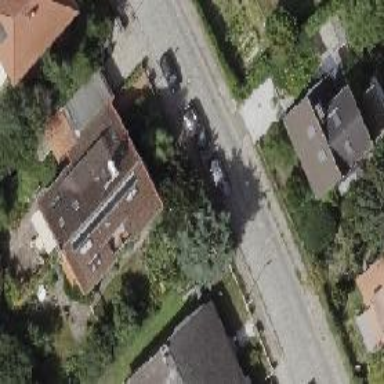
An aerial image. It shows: Residential road with sidewalks on both sides.